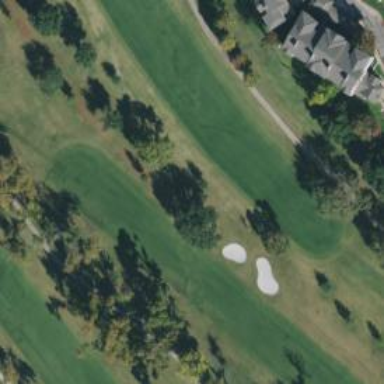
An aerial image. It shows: Golf fairway surrounded by grass.